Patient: sex M, age 57
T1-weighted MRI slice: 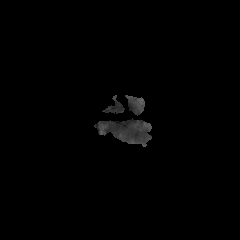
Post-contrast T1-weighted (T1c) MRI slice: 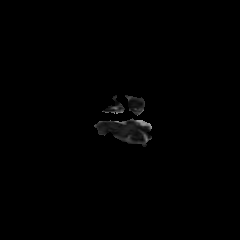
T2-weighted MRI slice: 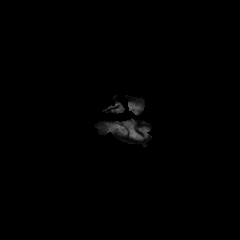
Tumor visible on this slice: no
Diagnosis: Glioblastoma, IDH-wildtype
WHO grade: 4